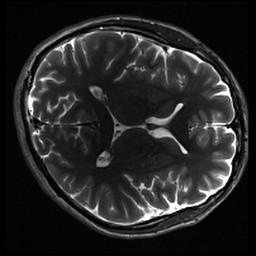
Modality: inplaneT2
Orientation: axial